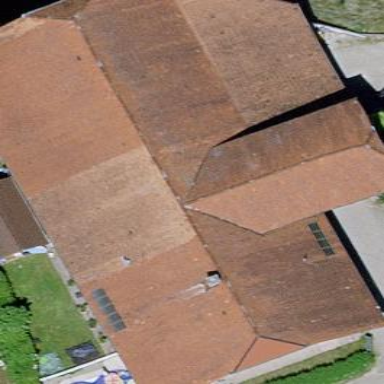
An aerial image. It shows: Farm building.